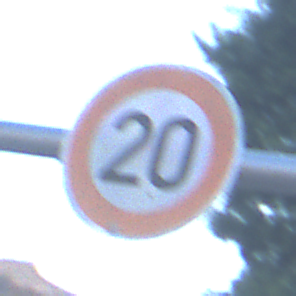
Verkehrszeichen: Geschwindigkeit20
Umgebung: Outdoor, Urban
Tageszeit: SunriseSunset
Wetter: PartlyCloudy
Licht: Natural
Jahreszeit: NotSpecified
Kontrast: LowContrast